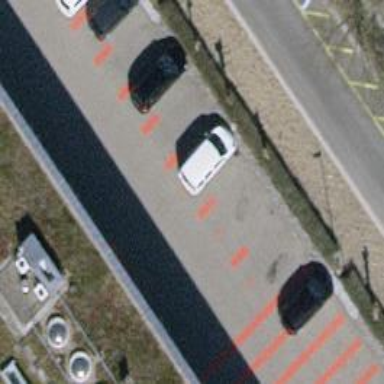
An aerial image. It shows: Car sharing facility.